Question: I have a text that will dynamically change length and when the length increase, it pushes the div to the right for it further to the right. What I want is to make sure the text length is not affecting the div on the right, not pushing it. The text start out with one char and will not be longer than two char.
In the picture below I tried to illustrate the problem first, and how I want it to look second.

'''
#hjertePic {
position: relative;
margin-top: 29%;
margin-right: 26%;
float: right;
margin-left: 25%;
}
#heartCount {
position: relative;
float: left;
margin-top: 5%;
margin-left: 20%;
margin-right: 5%;
font-size: 100px;
color: white;
text-align: center;
}
'''
heartCount is the text and hjertePic is the div I don't want to move. Appreciate all the help I can get. :)
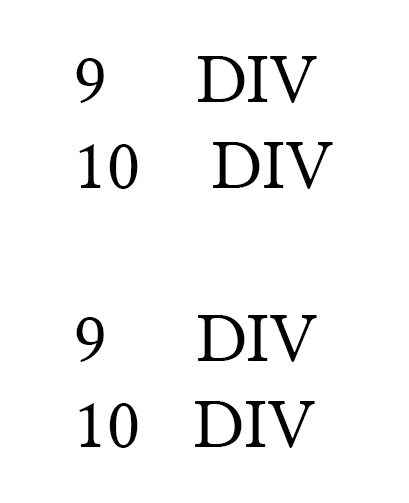
Answer: You might want to use 'display: inline-block' and a fixed width for the 'div' containing number:
'''
.row .number, .row .text {
display: inline-block;
}
.row .number {
width: 20px;
}
'''
'''
<div class="row">
<div class="number">1</div>
<div class="text">DIV</div>
</div>
<div class="row">
<div class="number">2</div>
<div class="text">DIV</div>
</div>
<div class="row">
<div class="number">13</div>
<div class="text">DIV</div>
</div>
'''